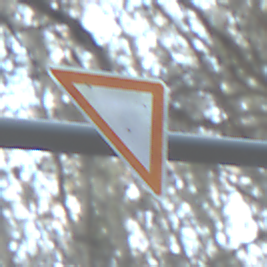
Verkehrszeichen: VorfahrtGewaehren
Umgebung: Outdoor, Nature
Tageszeit: SunriseSunset
Wetter: Clear
Licht: Natural
Jahreszeit: Winter
Kontrast: LowContrast